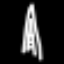
Label: The Eiffel Tower